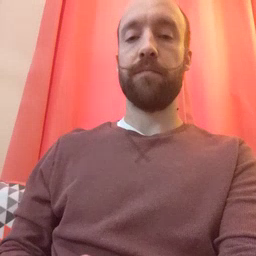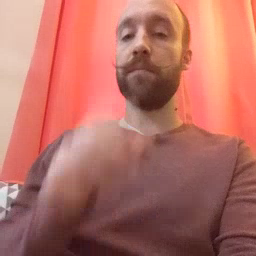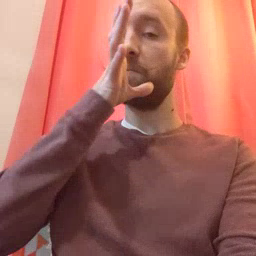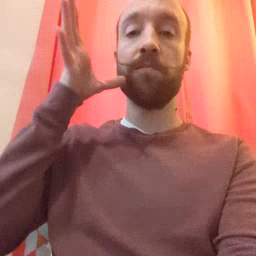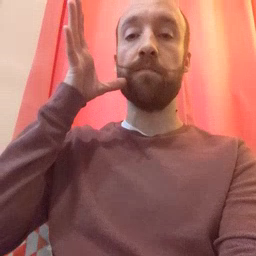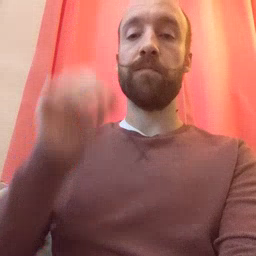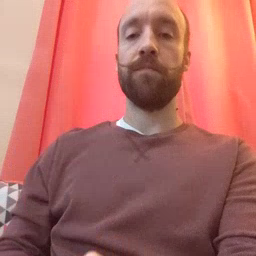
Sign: farm